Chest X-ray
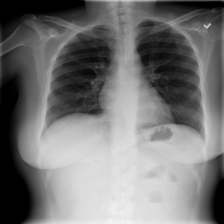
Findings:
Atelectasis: negative
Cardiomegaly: negative
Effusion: negative
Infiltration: negative
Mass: negative
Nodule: negative
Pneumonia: negative
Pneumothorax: negative
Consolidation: negative
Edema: negative
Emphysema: negative
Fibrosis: negative
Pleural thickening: negative
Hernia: negative